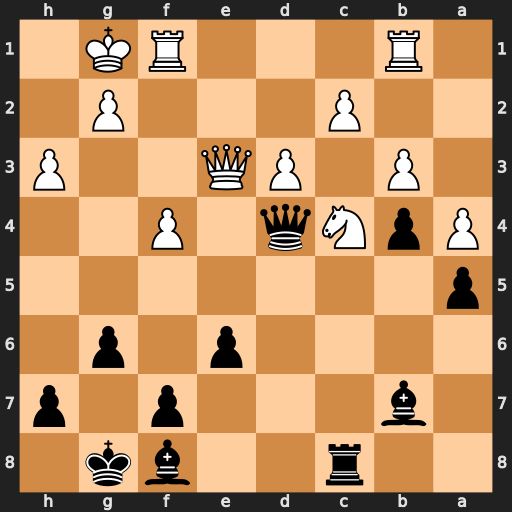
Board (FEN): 2r2bk1/1b3p1p/4p1p1/p7/PpNq1P2/1P1PQ2P/2P3P1/1R3RK1
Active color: b
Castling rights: -
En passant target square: -
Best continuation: Rxc4 Qxd4 Rxd4